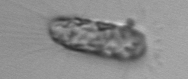
Label: Corethron_hystrix